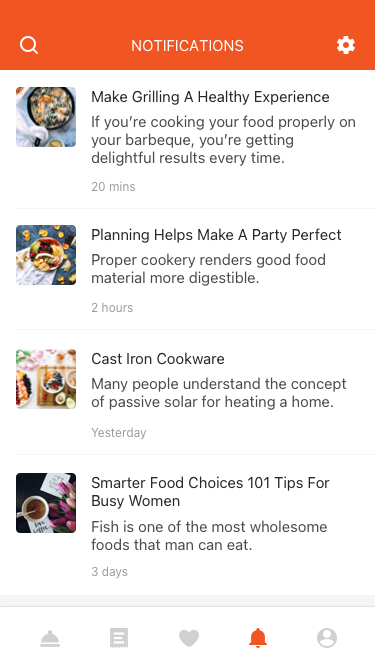
Text in this UI design:
Make Grilling A Healthy Experience
If you’re cooking your food properly on your barbeque, you’re getting delightful results every time.
20 mins
Planning Helps Make A Party Perfect Keep Dinner Simple Heat Frozen Vegetables And Precooked Smoked Sausage Together For A Complete Meal
Proper cookery renders good food material more digestible.
2 hours
Cast Iron Cookware
Many people understand the concept of passive solar for heating a home.
Yesterday
Smarter Food Choices 101 Tips For Busy Women
Fish is one of the most wholesome foods that man can eat.
3 days